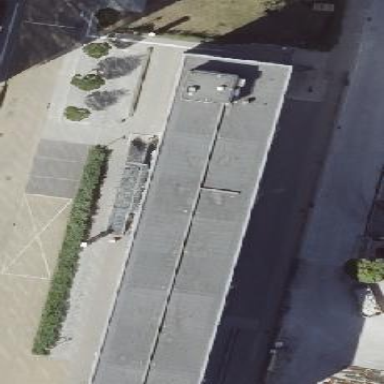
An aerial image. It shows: Flat-roofed commercial building.